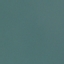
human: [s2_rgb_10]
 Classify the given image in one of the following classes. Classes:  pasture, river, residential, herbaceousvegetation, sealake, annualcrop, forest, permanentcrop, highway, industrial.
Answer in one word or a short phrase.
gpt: SeaLake